Field crop: maize
Growth stage: 2
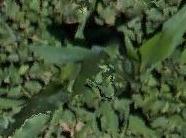
Species: maize